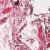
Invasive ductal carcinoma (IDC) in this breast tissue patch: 0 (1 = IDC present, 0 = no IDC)